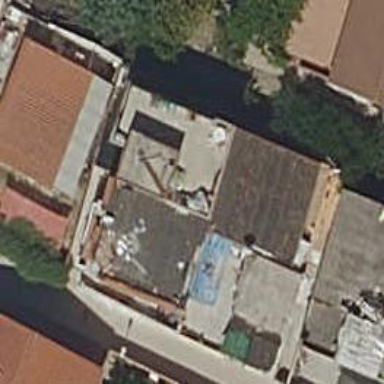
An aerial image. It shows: Detached building.